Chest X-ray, AP view. Patient: 54 years old, sex F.
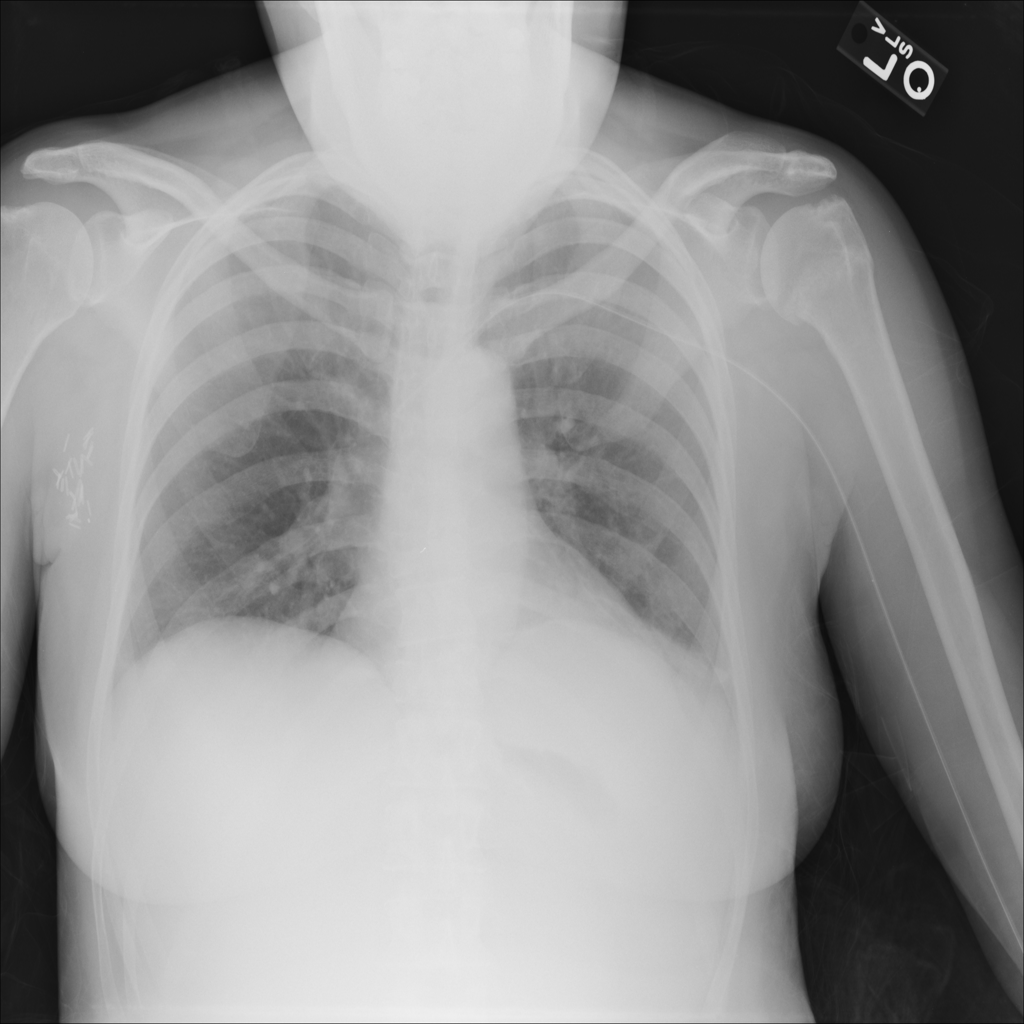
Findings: Atelectasis